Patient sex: M
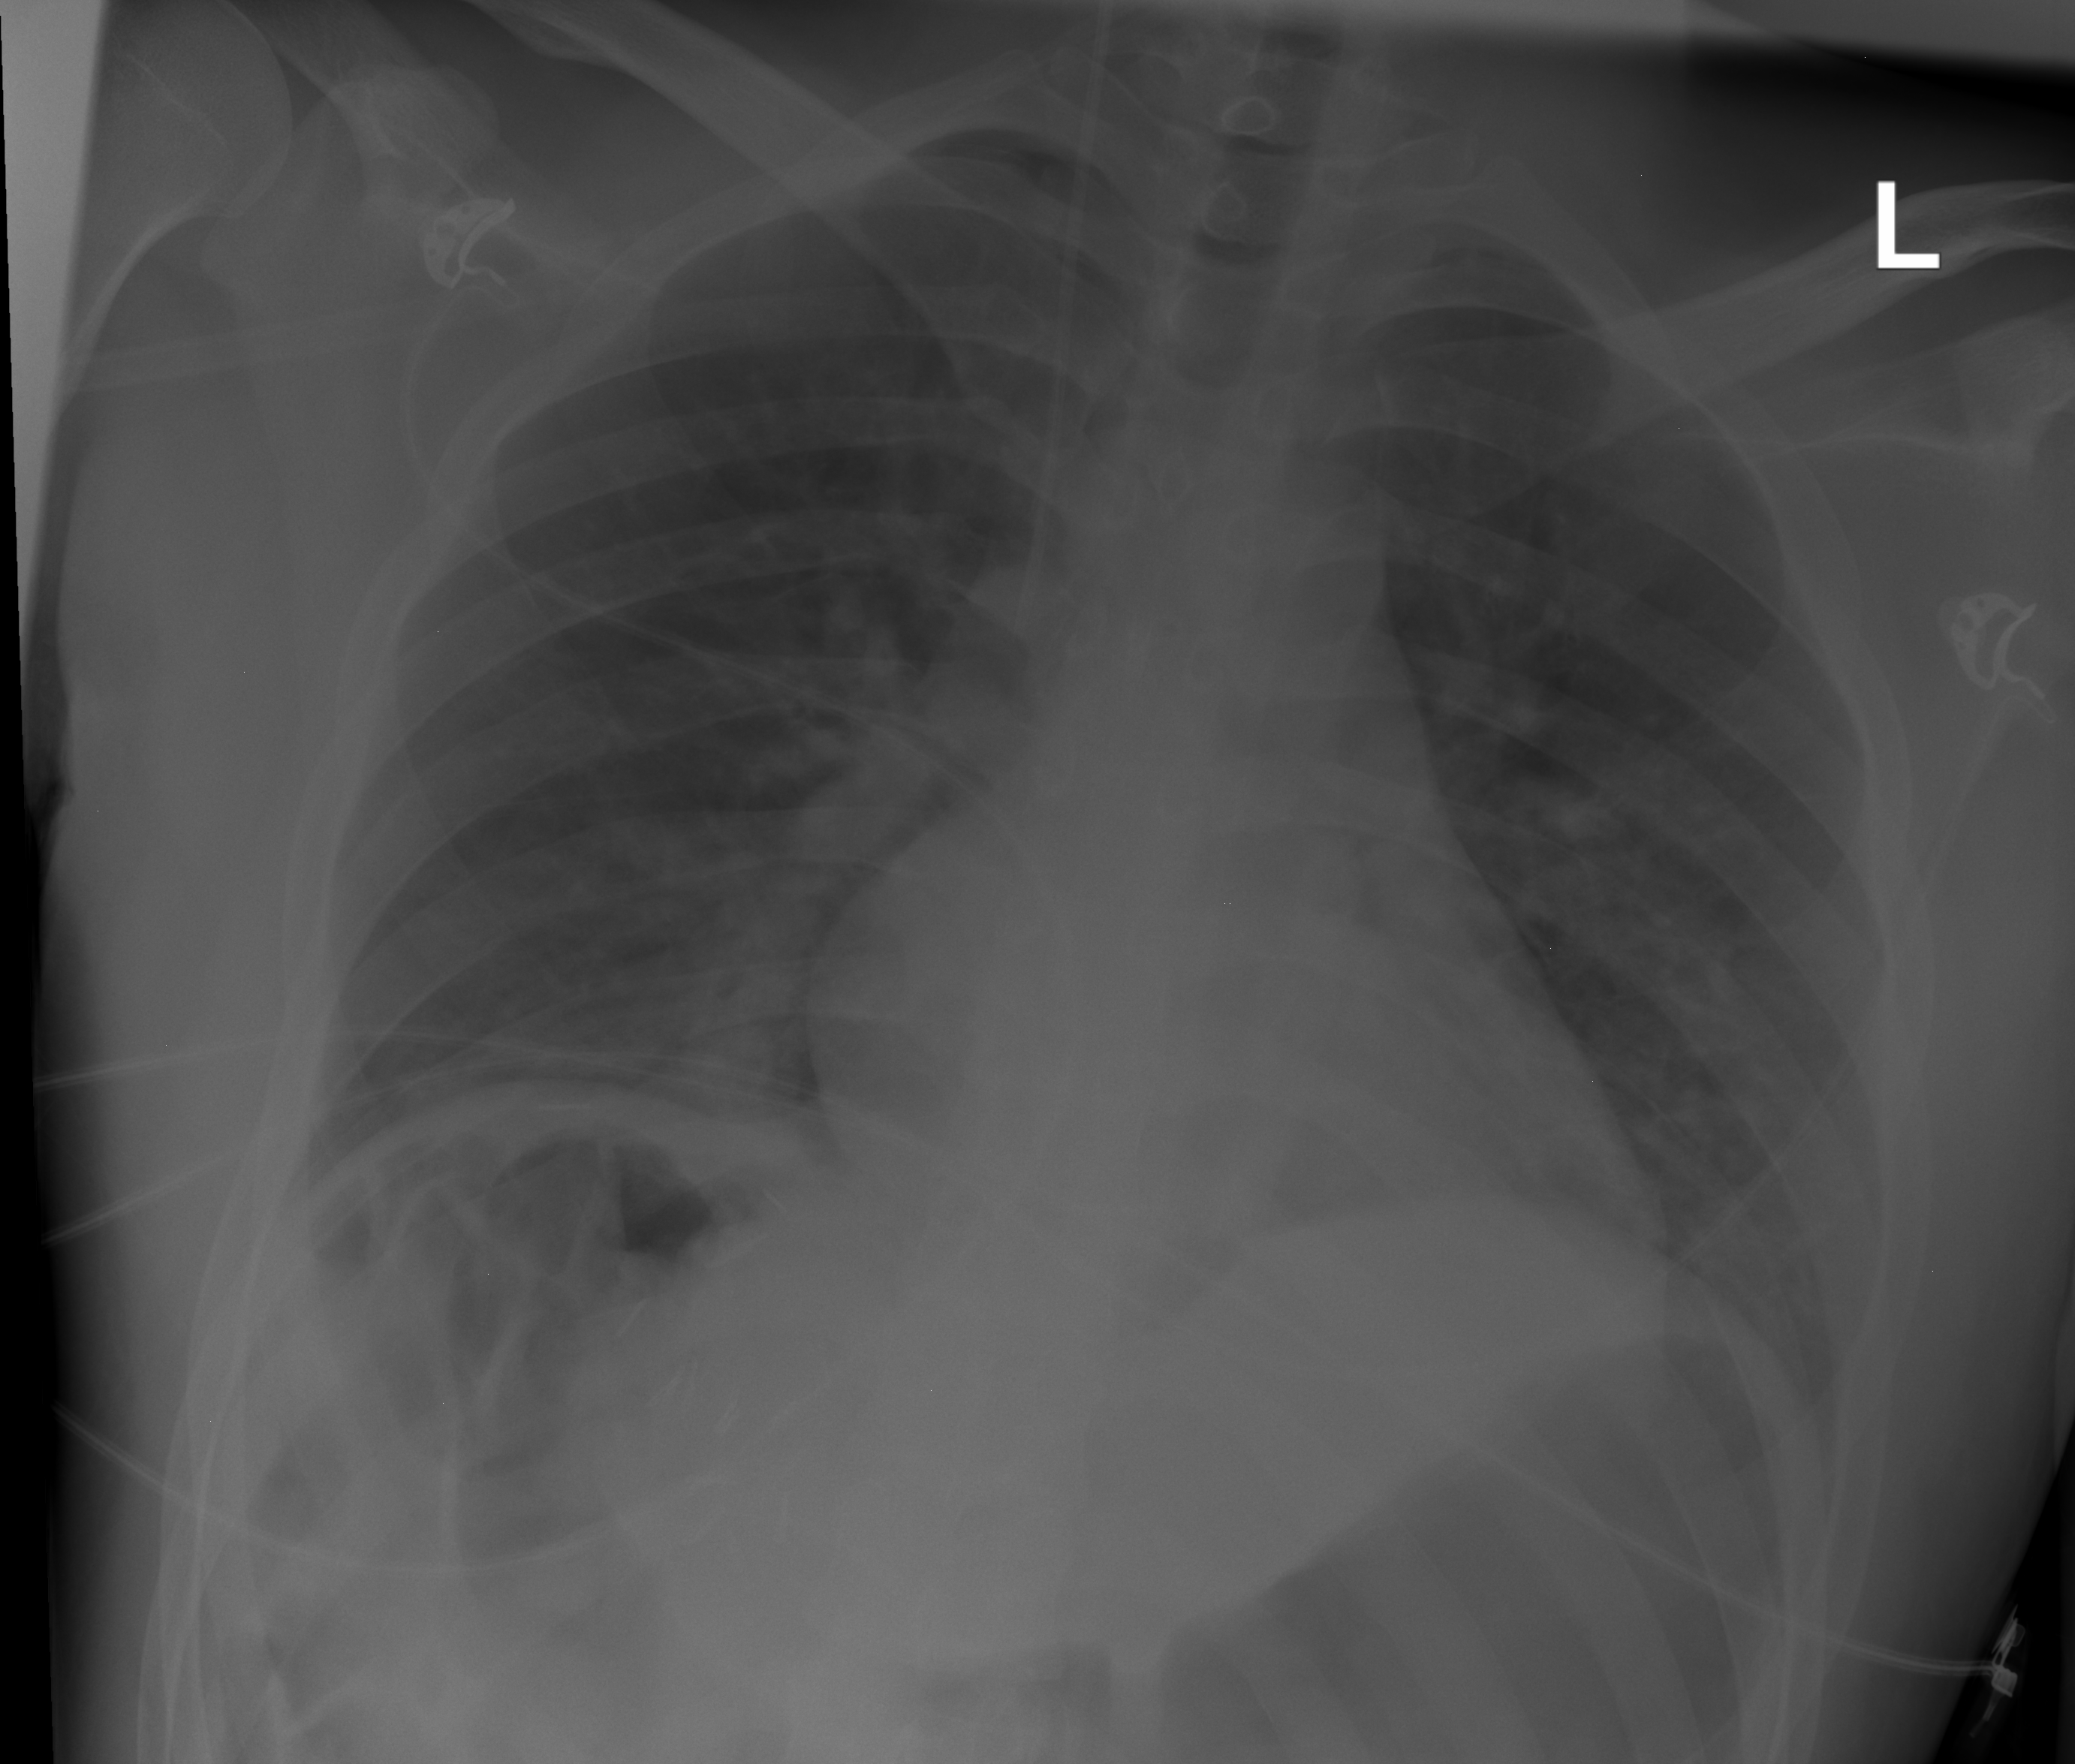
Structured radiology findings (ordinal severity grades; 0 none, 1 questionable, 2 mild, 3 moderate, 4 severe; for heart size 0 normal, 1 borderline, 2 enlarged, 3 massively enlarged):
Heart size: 0
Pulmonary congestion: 2
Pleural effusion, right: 0
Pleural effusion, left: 0
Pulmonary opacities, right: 0
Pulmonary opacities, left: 0
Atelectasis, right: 0
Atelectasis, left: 0